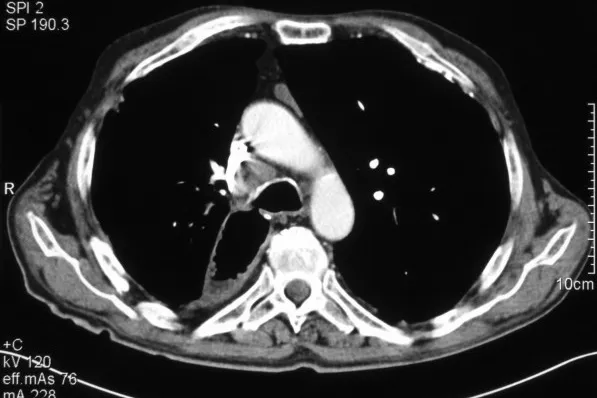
CT scan of chest of showing communication between the right main bronchus and the gastric conduit.
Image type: radiology (ct)